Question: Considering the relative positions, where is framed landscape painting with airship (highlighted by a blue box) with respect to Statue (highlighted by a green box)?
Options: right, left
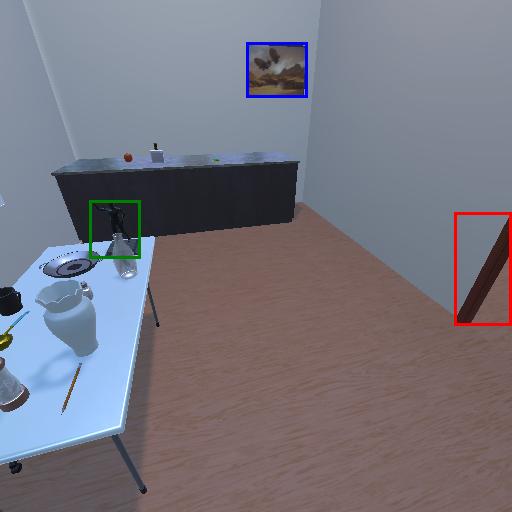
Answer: right